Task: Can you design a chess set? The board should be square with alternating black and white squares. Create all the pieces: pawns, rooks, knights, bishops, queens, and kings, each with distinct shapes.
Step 1711:
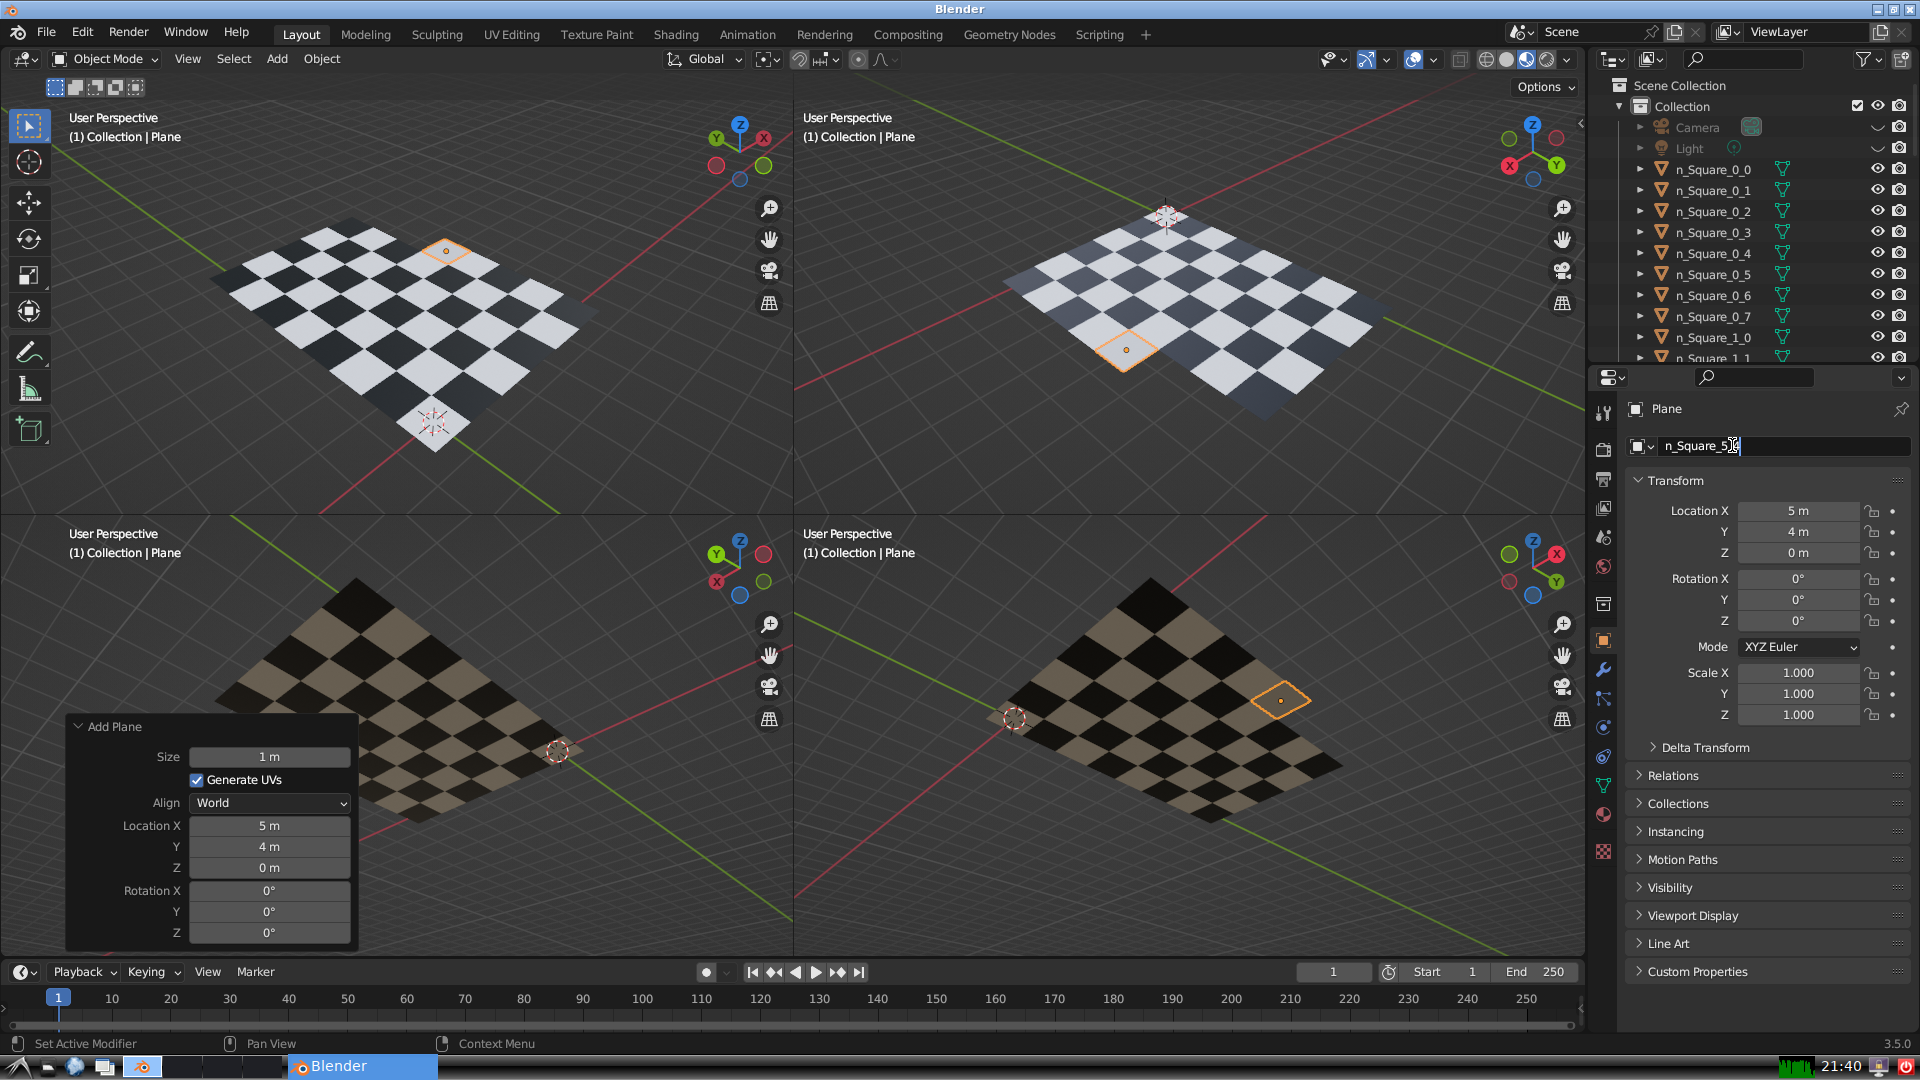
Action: {"key_press": ['Return']}